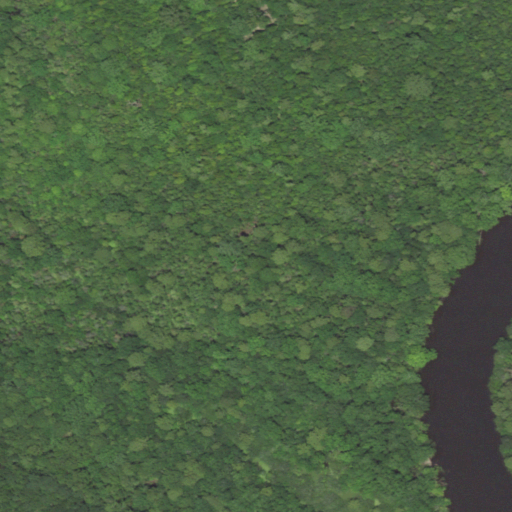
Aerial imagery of cape in Louisiana named Pelican Point containing woody wetlands, open water, and herbaceous wetlands